Question:
I want to align my Radio Buttons vertically that they are on the middle. As you can see in this screen they start on the bottom line next to the icon. I think its clear what I want to achieve. What do I have to do to reach this in a beatiful way ?
HTML:
'''
<div class="payment-methods">
<div class="method"><input name="1" type="radio"><label class="radio"><img src="https://lol-accs.com/images/ico_visa.jpg" alt=""></label></div>
<div class="method"><input name="1" type="radio"><label class="radio"><img src="https://lol-accs.com/images/ico_visa.jpg" alt=""></label></div>
<div class="method"><input checked="" name="1" type="radio"><label class="radio"><img src="https://lol-accs.com/images/ico_visa.jpg" alt=""></label></div>
<div class="method"><input name="1" type="radio"><label class="radio"><img src="https://lol-accs.com/images/ico_visa.jpg" alt=""></label></div>
<div class="method"><input name="1" type="radio"><label class="radio"><img src="https://lol-accs.com/images/ico_visa.jpg" alt=""></label></div>
</div>
'''
CSS:
'''
.method {
display: inline-block;
}
.payment-methods input[type=radio] {
margin: 5px 5px 0px 15px;
}
'''
I prepared a JSFiddle which shows my HTML / CSS.
<URL>
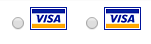
Answer: 1. Apply vertical-align: middle to img and input.
2. Remove margin-top from .payment-methods input<URL>.
'''
.method, img, input {
display: inline-block;
vertical-align: middle;
}
.payment-methods input[type=radio] {
margin: 0px 5px 0px 15px;
}
'''
'''
<div class="payment-methods">
<div class="method">
<input name="1" type="radio">
<label class="radio">
<img src="https://lol-accs.com/images/ico_visa.jpg" alt="">
</label>
</div>
<div class="method">
<input name="1" type="radio">
<label class="radio">
<img src="https://lol-accs.com/images/ico_visa.jpg" alt="">
</label>
</div>
<div class="method">
<input checked="" name="1" type="radio">
<label class="radio">
<img src="https://lol-accs.com/images/ico_visa.jpg" alt="">
</label>
</div>
<div class="method">
<input name="1" type="radio">
<label class="radio">
<img src="https://lol-accs.com/images/ico_visa.jpg" alt="">
</label>
</div>
<div class="method">
<input name="1" type="radio">
<label class="radio">
<img src="https://lol-accs.com/images/ico_visa.jpg" alt="">
</label>
</div>
</div>
'''